Platform: macOS
Application: Chrome
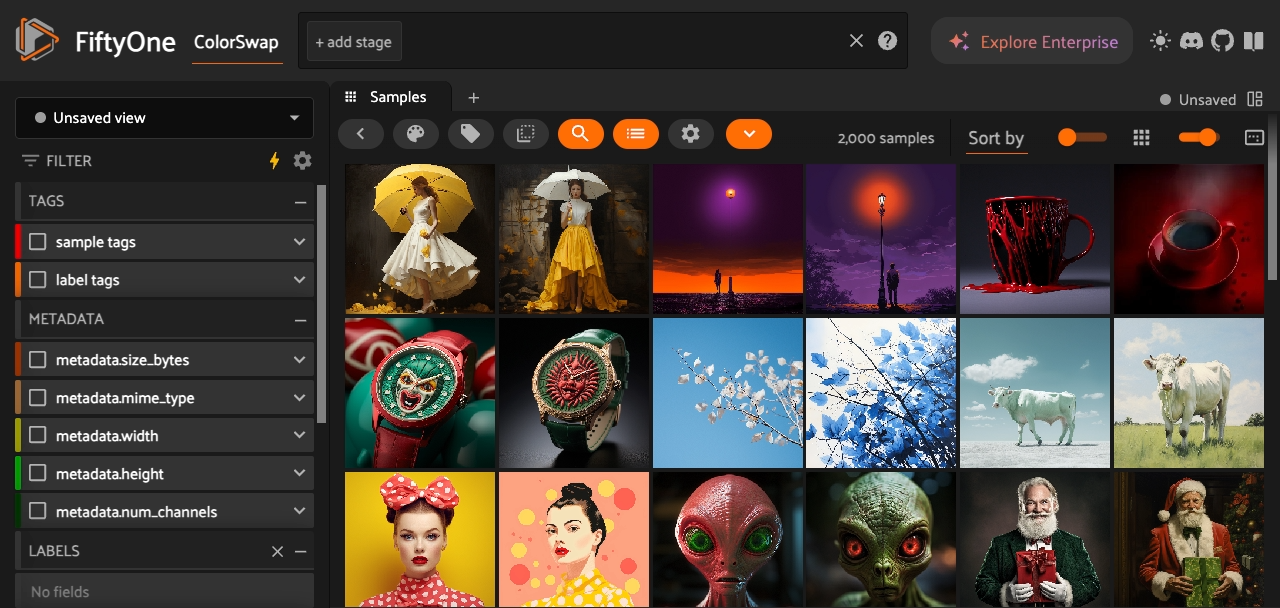
task_description: Where can I find the number of samples in this dataset?
action_type: hover
element_info: Text
steps_since_start: 1